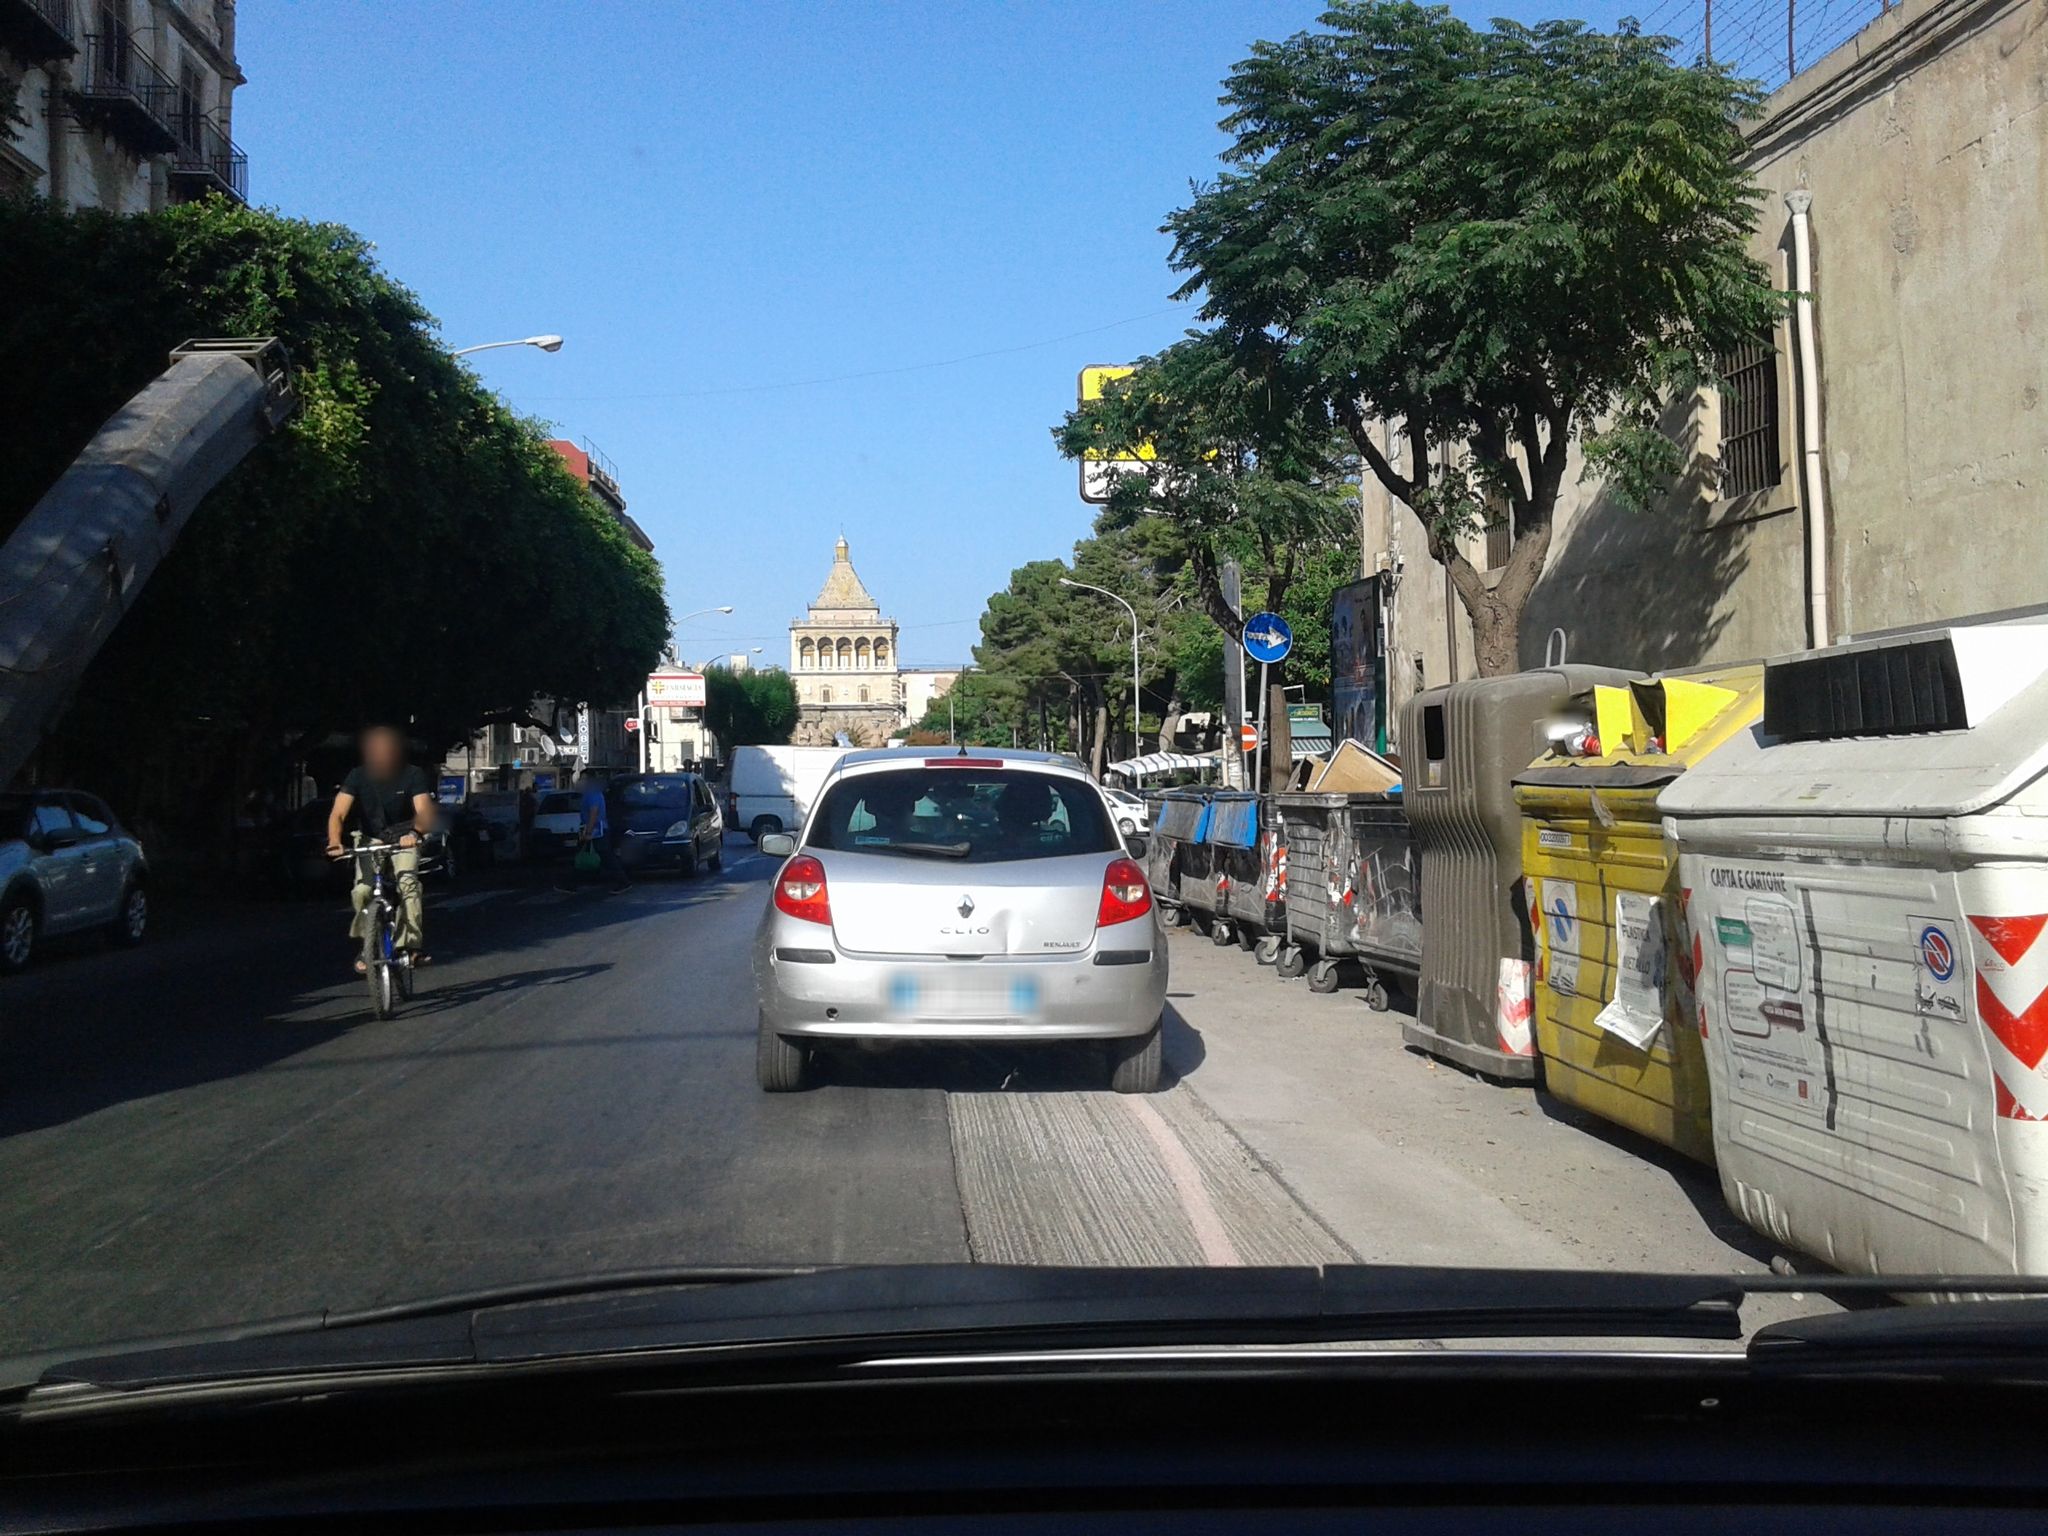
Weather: clear
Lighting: day
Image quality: good
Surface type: driving surface
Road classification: secondary
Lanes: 2.0
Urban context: urban centre
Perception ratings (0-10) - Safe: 0.78, Lively: 7.2, Beautiful: 0.98, Boring: 1.3, Depressing: 4.35, Wealthy: 7.79